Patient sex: F
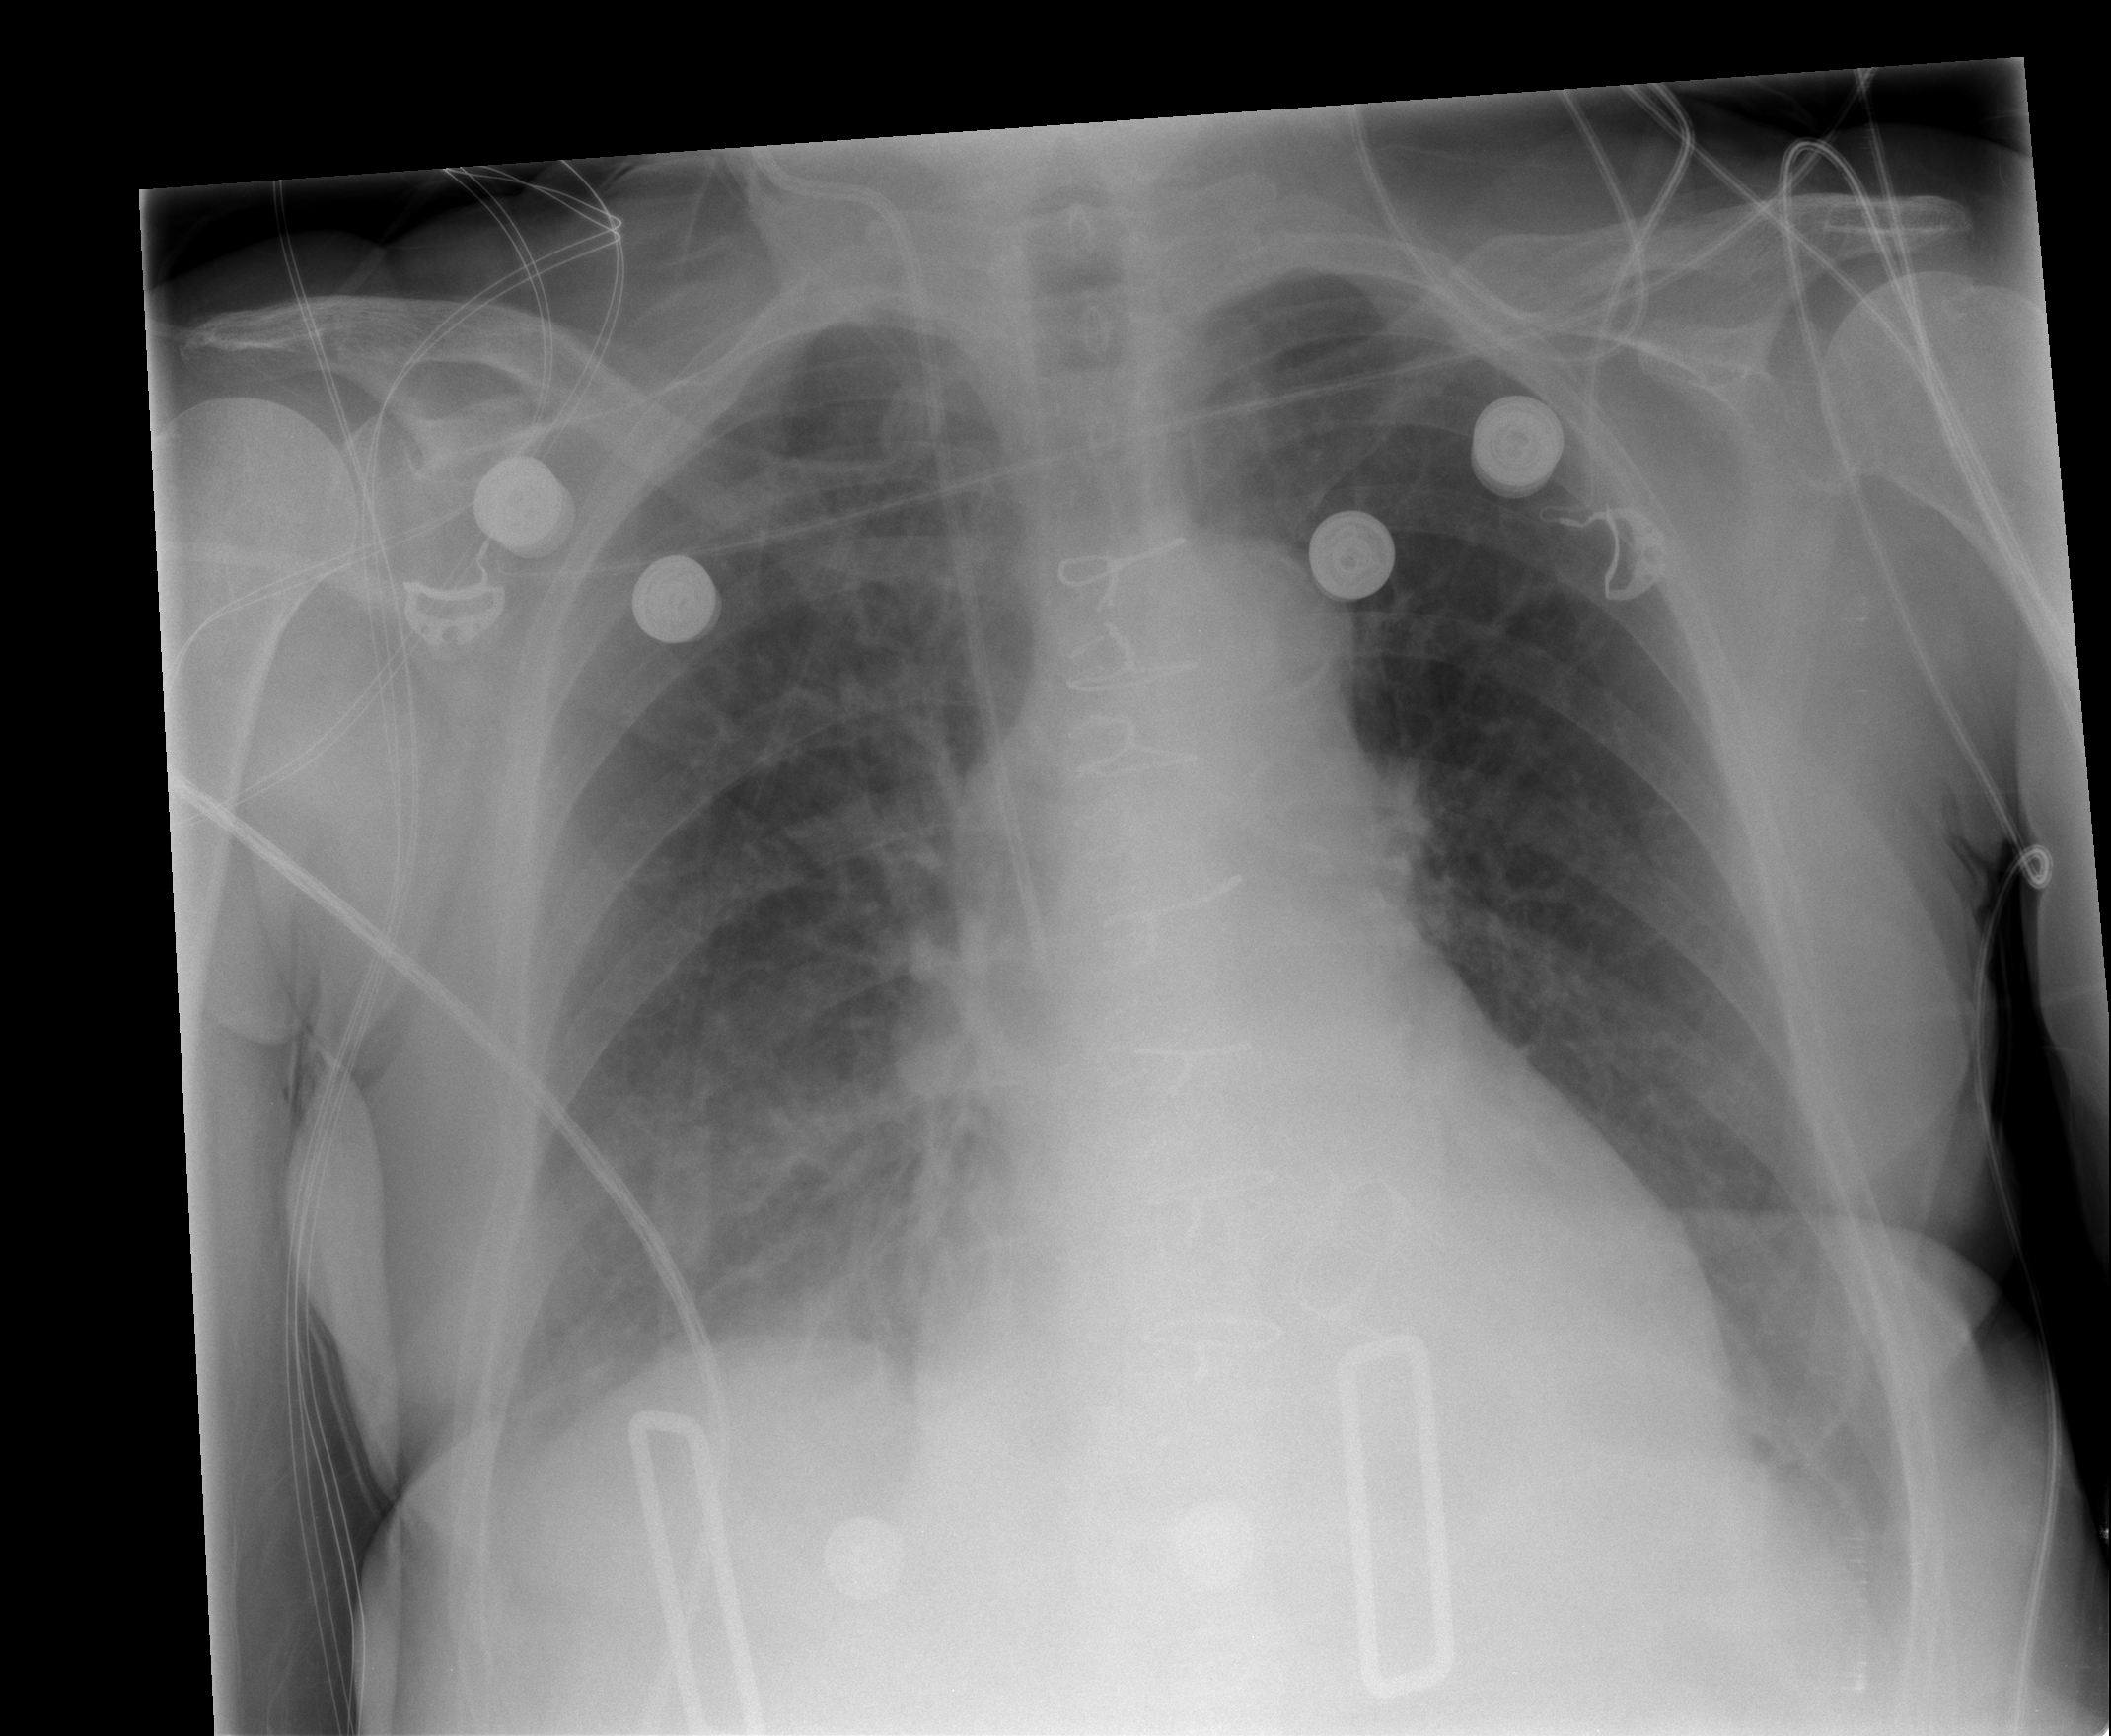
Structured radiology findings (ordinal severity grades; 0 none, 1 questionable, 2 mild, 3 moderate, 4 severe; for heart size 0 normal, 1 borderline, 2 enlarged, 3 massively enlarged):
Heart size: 2
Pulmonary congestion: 2
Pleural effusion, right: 0
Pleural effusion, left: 0
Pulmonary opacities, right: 0
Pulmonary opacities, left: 0
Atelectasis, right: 0
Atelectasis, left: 0